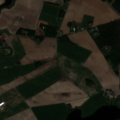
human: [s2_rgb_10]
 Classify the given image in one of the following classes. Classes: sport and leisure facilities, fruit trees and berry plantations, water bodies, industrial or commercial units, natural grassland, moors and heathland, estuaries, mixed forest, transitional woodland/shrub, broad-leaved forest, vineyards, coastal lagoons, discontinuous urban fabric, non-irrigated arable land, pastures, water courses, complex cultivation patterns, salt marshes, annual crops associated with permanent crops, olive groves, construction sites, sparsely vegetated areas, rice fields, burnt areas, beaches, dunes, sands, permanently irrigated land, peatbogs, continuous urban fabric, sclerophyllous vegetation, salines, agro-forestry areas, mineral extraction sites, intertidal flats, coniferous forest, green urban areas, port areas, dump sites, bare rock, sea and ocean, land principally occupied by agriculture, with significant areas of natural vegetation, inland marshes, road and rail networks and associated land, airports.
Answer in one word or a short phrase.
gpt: non-irrigated arable land, land principally occupied by agriculture, with significant areas of natural vegetation, coniferous forest, water bodies